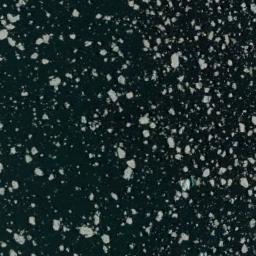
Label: sea_ice